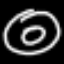
Label: donut